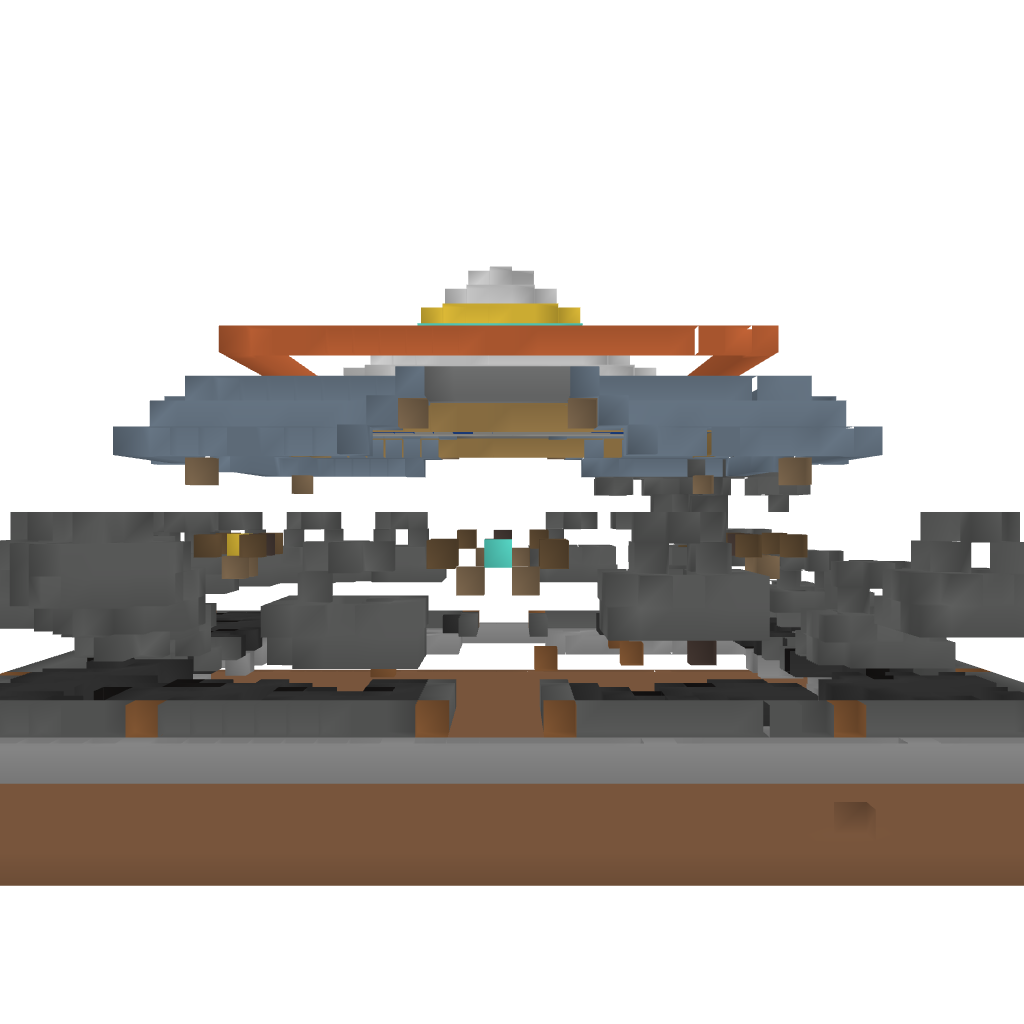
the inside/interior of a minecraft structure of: FiretopGames Submission